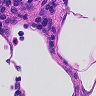
Metastatic tissue present: no